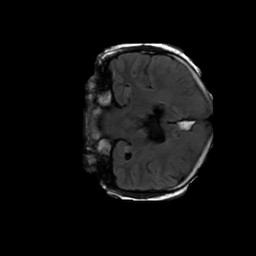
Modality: FLAIR
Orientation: coronal
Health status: ill
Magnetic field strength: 3 T